Group 1:
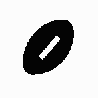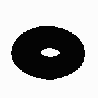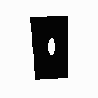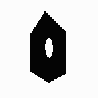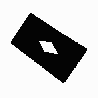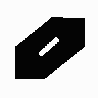
Group 2:
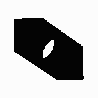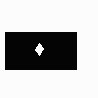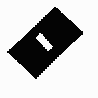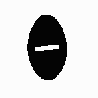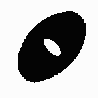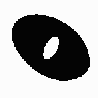
Rule separating the two groups: The axis of the hole is parallel to the figure axis vs. the axis of the hole is perpendicular to the figure axis.
Concepts: hole, line_slope, parallel, perpendicular, same, texture
Author: Mikhail M. Bongard
Reference: M. M. Bongard, Pattern Recognition, Spartan Books, 1970, p. 225.